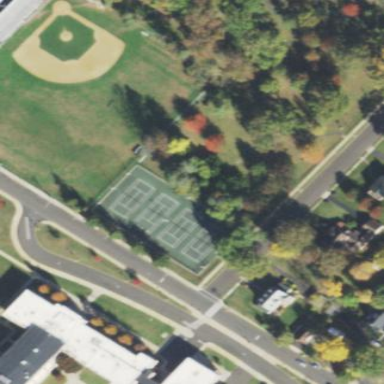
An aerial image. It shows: Tennis court on pitch.